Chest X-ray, PA view. Patient: 58 years old, sex F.
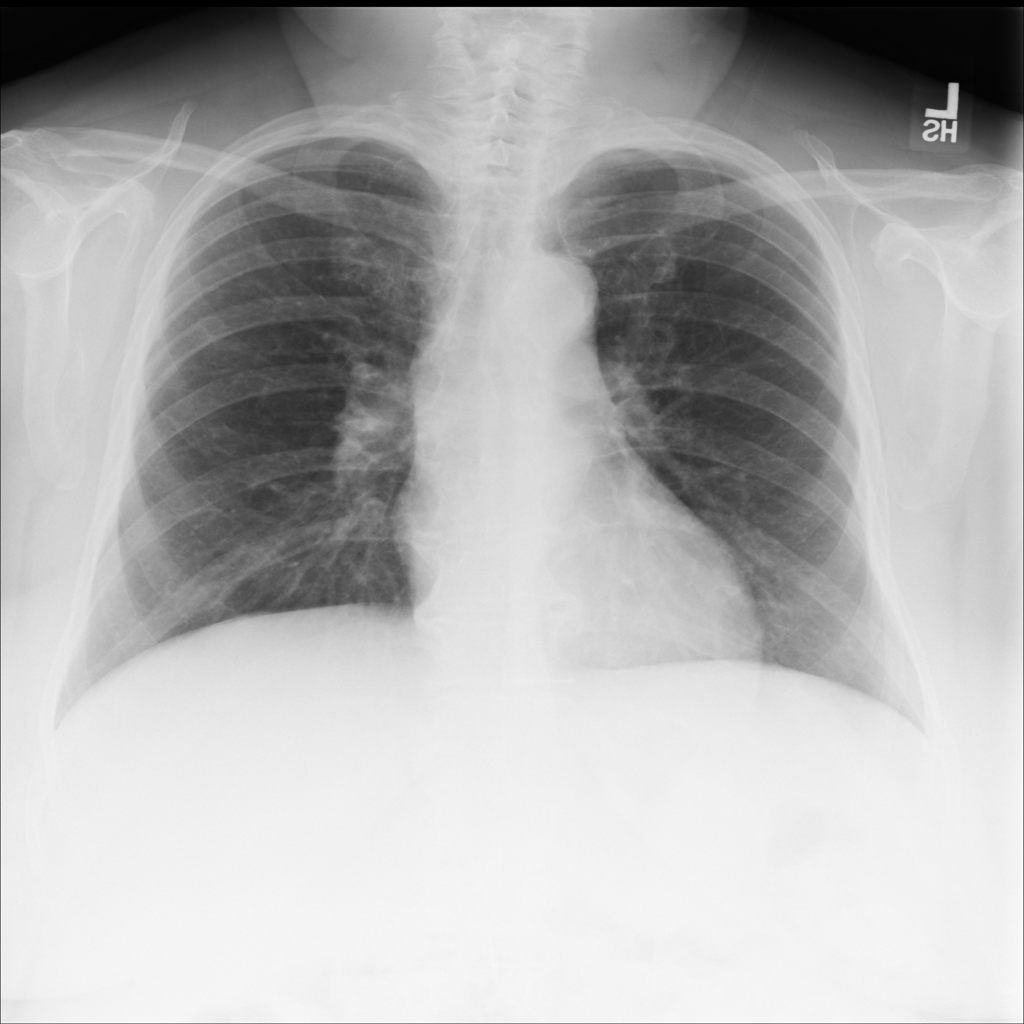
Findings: No Finding